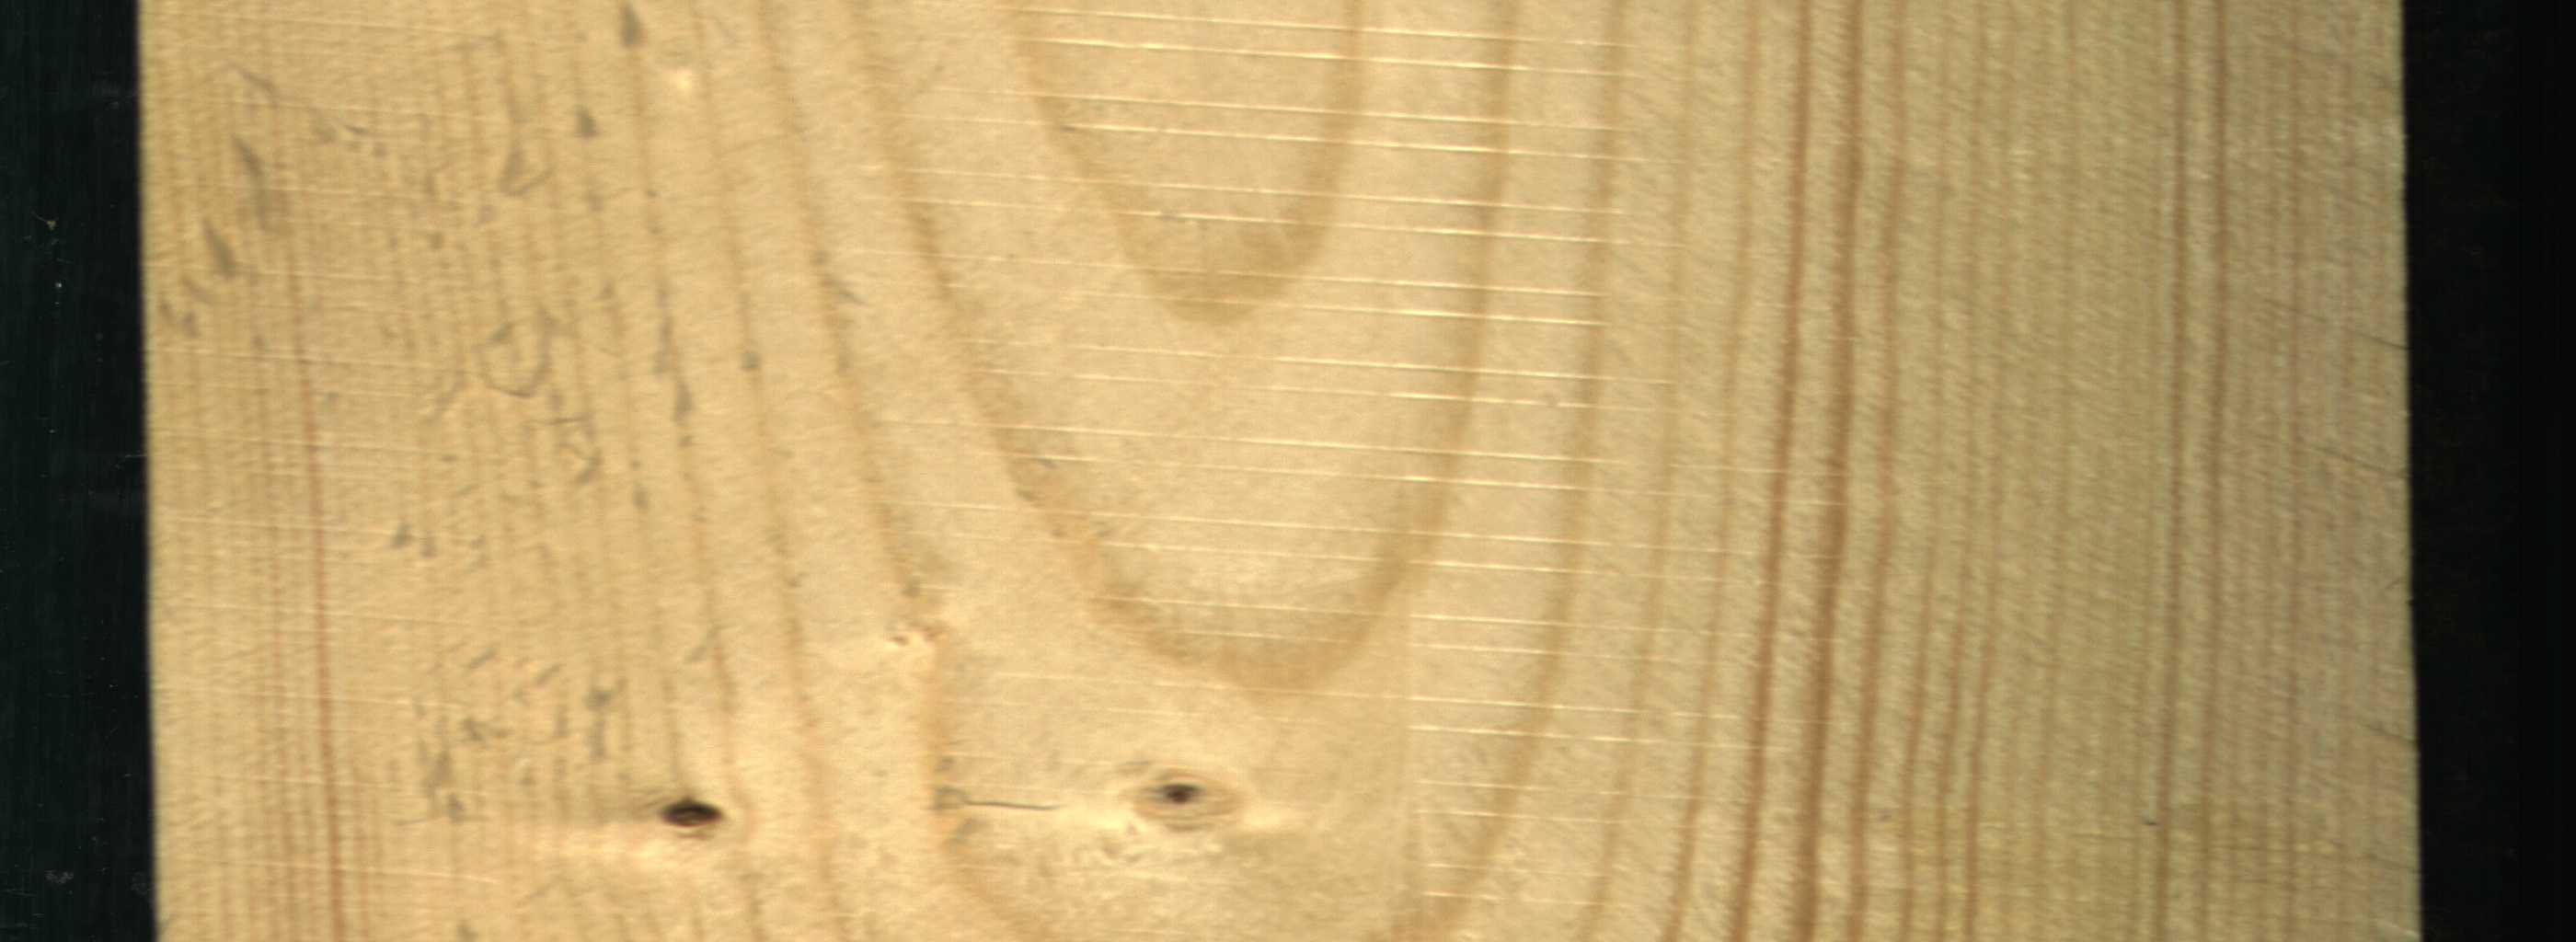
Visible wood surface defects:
Dead_Knot
Live_Knot